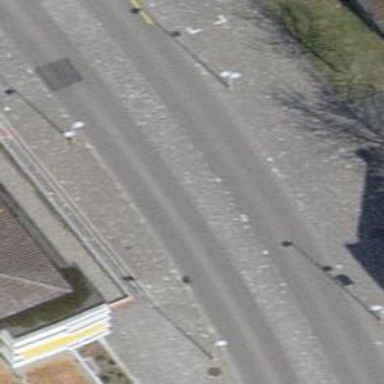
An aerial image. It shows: Sidewalk made of sett.